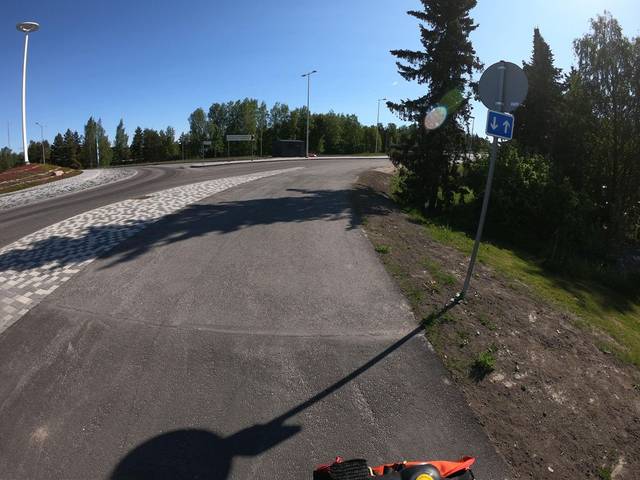
Region: Finland
Coordinates: 60.155, 24.64